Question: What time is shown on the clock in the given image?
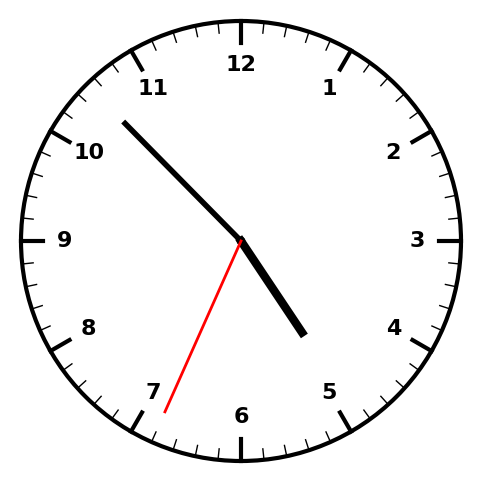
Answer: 04:52:34